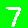
Digit: 7